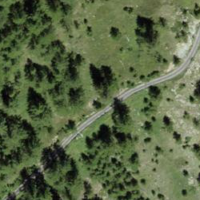
EUNIS habitat code: 23
Species observed at this site:
Artemisia vulgaris